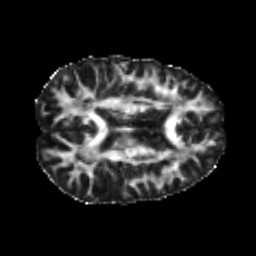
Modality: FA
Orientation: axial
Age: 22
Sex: male
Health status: healthy
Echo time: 0.074 s